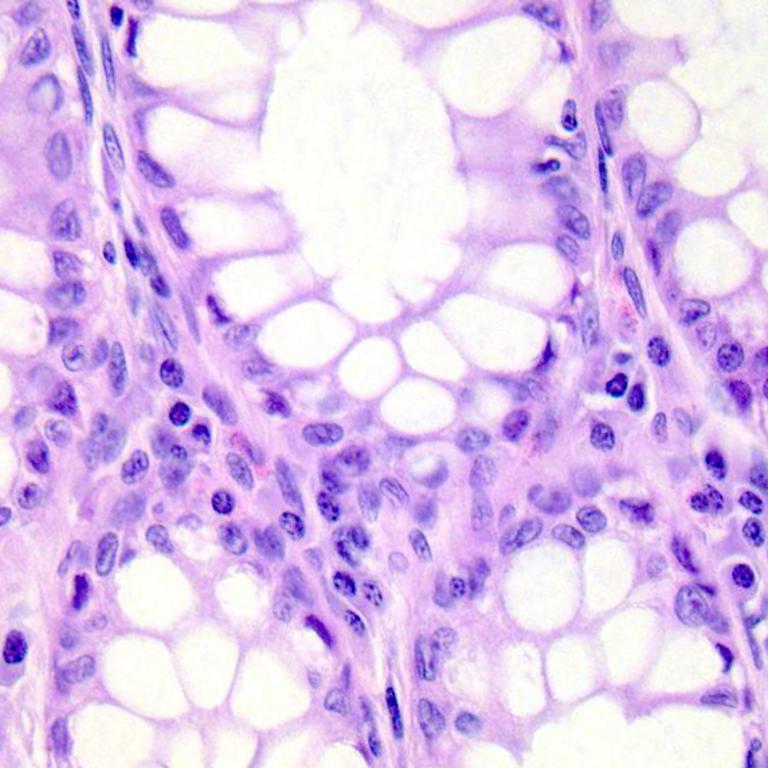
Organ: colon
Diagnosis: benign